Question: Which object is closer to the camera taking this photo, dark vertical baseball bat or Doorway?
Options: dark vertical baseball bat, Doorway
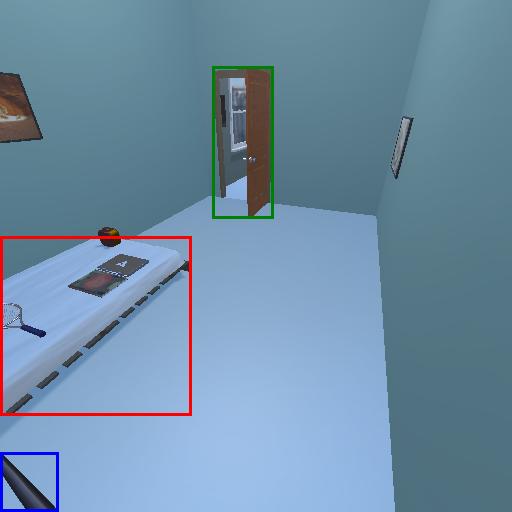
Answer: dark vertical baseball bat